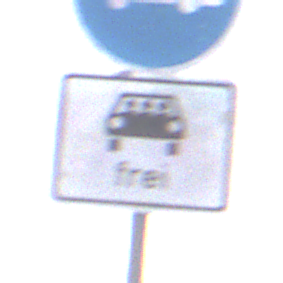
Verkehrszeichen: MehrfachbesetzePersonenkraftwagenFrei
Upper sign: Busssonderstreifen
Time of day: SunriseSunset
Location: Outdoor (Beach)
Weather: Overcast
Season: NotSpecified
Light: Natural